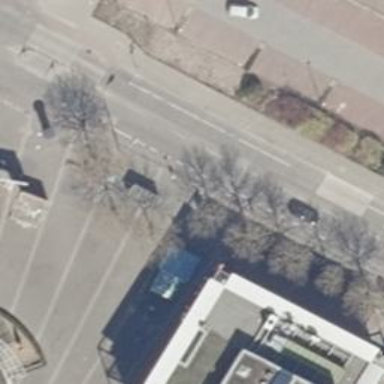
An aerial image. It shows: Secondary road with concrete surface. There are separate sidewalks and lanes for cyclists on both sides of the road.